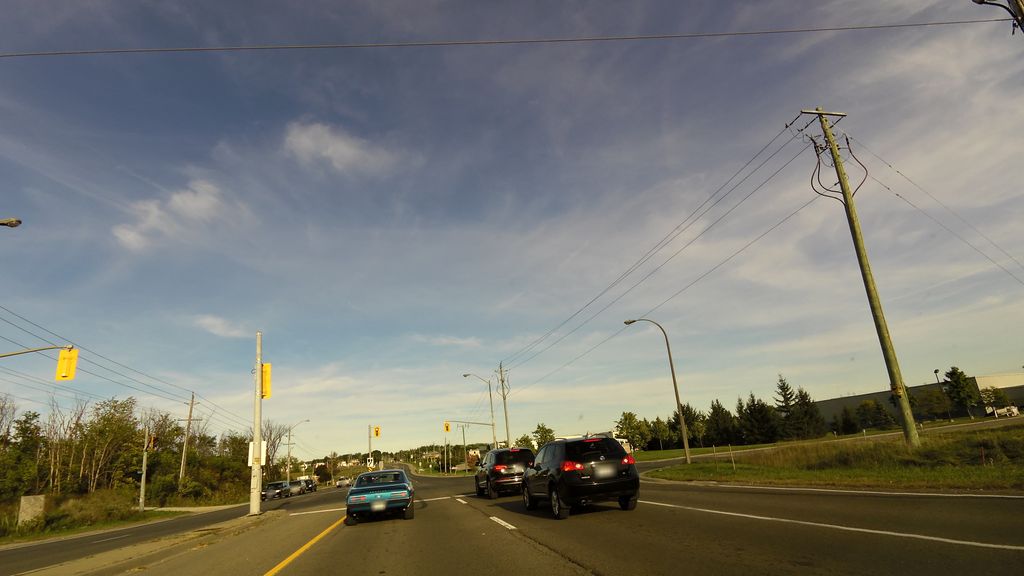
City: hamilton